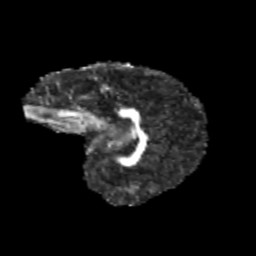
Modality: FA
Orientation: sagittal
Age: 11
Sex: female
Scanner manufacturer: siemens
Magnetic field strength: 3 T
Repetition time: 3.8 s
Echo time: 0.07 s